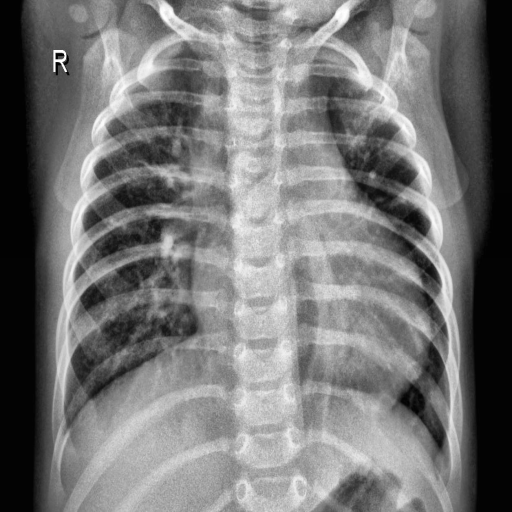
Finding: PNEUMONIA